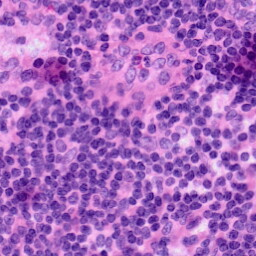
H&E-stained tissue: LymphNode